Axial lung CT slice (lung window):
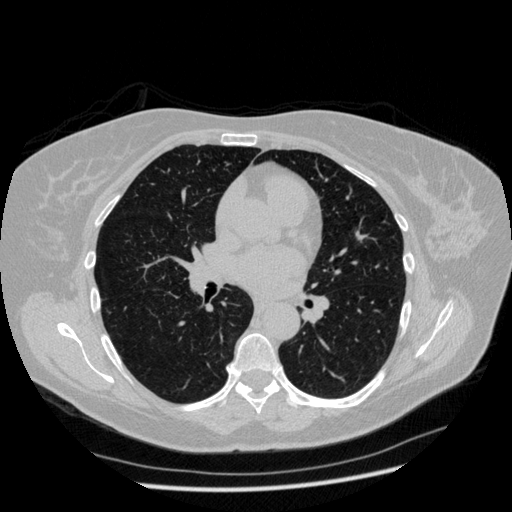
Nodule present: no